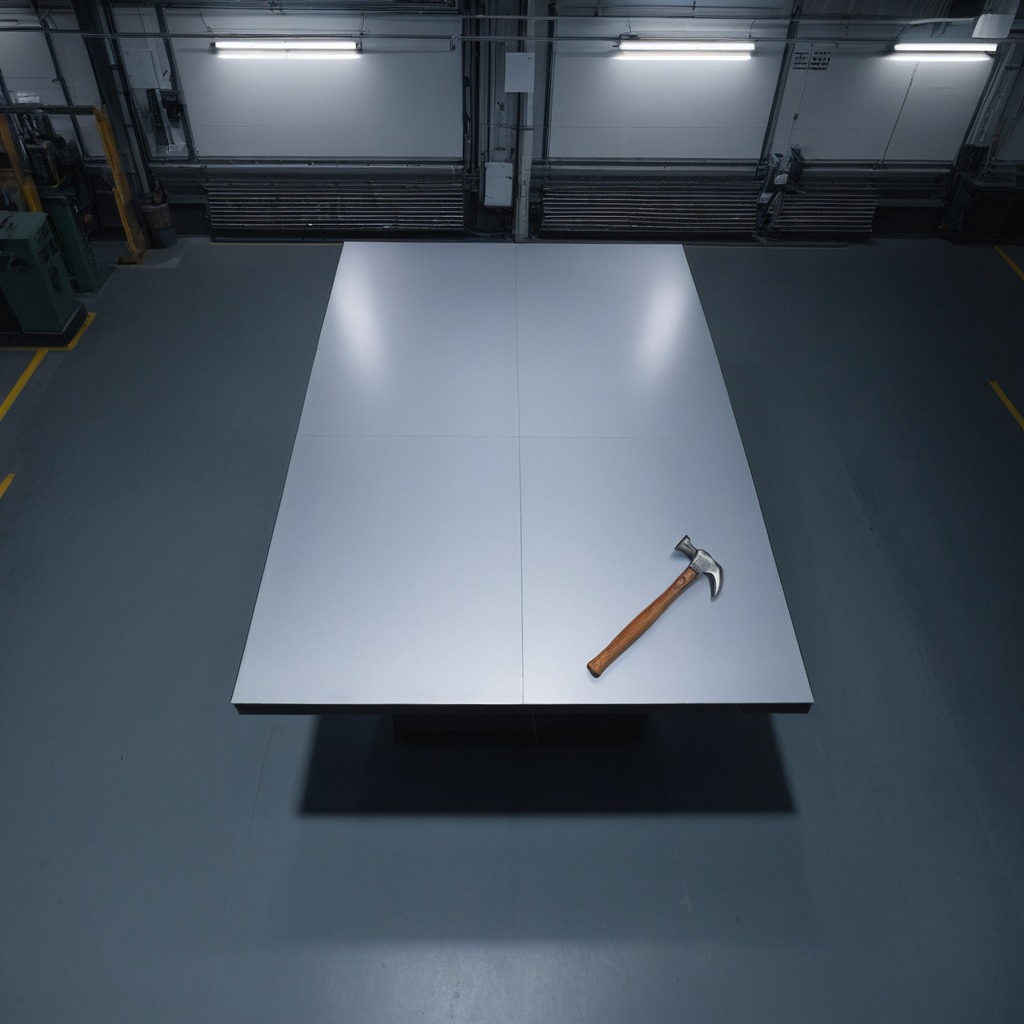
A hammer lies on the tabletop.